Question: I am using built-in android intent in my camera app for video recording. My app can launch camera application and record video but as I click stop button of built-in camera app my app crashes and when check the directory where I save the videos, the recorded videos are stored there in the directory.
Here is my code please check it.
'''
Button makeVideo = (Button) findViewById(R.id.makeVideo );
makeVideo.setOnClickListener(new OnClickListener()
{
public void onClick(View v)
{
Intent intent = new Intent(android.provider.MediaStore.ACTION_VIDEO_CAPTURE);
Uri fileUri = getOutputMediaFileUri(); // create a file to save the video
intent.putExtra(MediaStore.EXTRA_OUTPUT, fileUri); // set the video file name
intent.putExtra(MediaStore.EXTRA_VIDEO_QUALITY, 1);
startActivityForResult(intent, REQUEST_VIDEO_CAPTURED);
}
});
/** Create a file Uri for saving an image or video */
private static Uri getOutputMediaFileUri()
{
return Uri.fromFile(getOutputMediaFile());
}
/** Create a File for saving an image or video */
private static File getOutputMediaFile()
{
// To be safe, you should check that the SDCard is mounted
// using Environment.getExternalStorageState() before doing this.
File mediaStorageDir = new File(Environment.getExternalStorageDirectory().getPath(), "My Videos");
// This location works best if you want the created images to be shared
// between applications and persist after your app has been uninstalled.
// Create the storage directory if it does not exist
if (!mediaStorageDir.exists())
{
if (!mediaStorageDir.mkdirs())
{
Log.d("MyCameraApp", "failed to create directory");
return null;
}
}
// Create a media file name
String timeStamp = new SimpleDateFormat("yyyyMMdd_HHmmss").format(new Date());
File mediaFile;
mediaFile = new File(mediaStorageDir.getPath() + File.separator+ "VID_" + timeStamp + ".mp4");
return mediaFile;
}
@Override
protected void onActivityResult(int requestCode, int resultCode, Intent data)
{
// TODO Auto-generated method stub
super.onActivityResult(requestCode, resultCode, data);
if (resultCode == RESULT_OK)
{
if (requestCode == REQUEST_VIDEO_CAPTURED)
{
uriVideo = data.getData();
}
}
}
'''
Here is my logcat
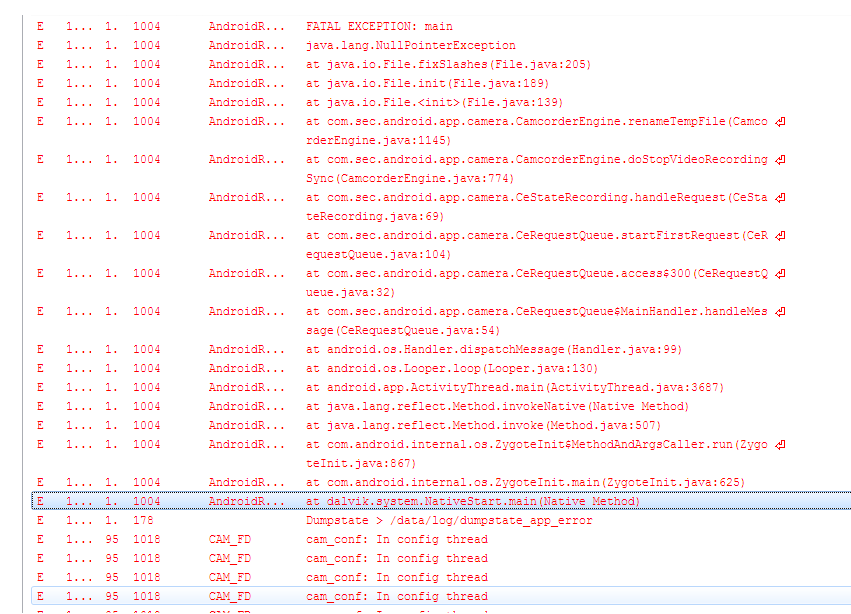
Answer: The API can't handle the path what you gave at
'''
mediaFile = new File(mediaStorageDir.getPath() + File.separator+ "VID_" + timeStamp + ".mp4");
'''
try with:
'''
mediaFile = new File(mediaStorageDir.getPath() + "VID_" + timeStamp + ".mp4");
'''
maybe it will solve it or do a simpler time format:
'''
mediaFile = new File(mediaStorageDir.getPath() + File.separator+ "VID_temp.mp4");
'''